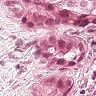
Metastatic tissue present: yes